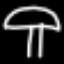
Label: mushroom